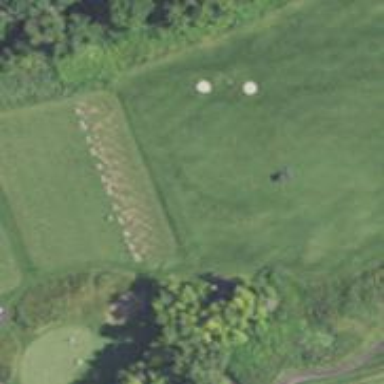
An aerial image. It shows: Golf tee on grassy land.